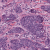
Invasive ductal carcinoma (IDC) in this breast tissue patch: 1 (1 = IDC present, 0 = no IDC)